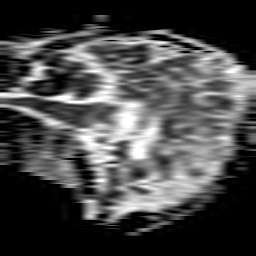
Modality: ADC
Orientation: sagittal
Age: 81
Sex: female
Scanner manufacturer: philips
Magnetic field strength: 1.5 T
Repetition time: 3.366 s
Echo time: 0.09257 s